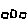
Label: square